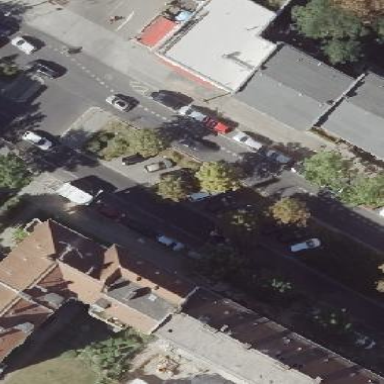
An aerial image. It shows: Street-side parking area with paving stones.